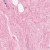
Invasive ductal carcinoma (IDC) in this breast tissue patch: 0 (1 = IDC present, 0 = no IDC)